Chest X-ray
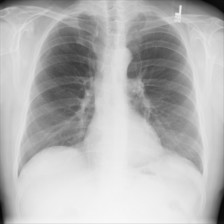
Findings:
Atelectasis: negative
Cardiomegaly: negative
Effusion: negative
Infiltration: negative
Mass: negative
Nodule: negative
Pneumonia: negative
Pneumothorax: negative
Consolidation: negative
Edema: negative
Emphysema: negative
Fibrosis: negative
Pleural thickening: negative
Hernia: negative